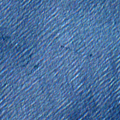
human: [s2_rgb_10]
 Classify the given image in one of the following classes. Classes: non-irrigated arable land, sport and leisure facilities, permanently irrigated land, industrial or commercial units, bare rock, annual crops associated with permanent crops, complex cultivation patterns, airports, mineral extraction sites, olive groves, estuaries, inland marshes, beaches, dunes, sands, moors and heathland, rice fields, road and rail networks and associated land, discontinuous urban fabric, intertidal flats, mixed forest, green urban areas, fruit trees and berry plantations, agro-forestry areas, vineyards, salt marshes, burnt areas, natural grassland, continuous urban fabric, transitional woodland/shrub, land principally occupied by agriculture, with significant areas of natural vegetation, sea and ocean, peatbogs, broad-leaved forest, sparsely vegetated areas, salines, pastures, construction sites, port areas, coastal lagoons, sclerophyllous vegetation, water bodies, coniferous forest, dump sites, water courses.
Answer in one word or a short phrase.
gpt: sea and ocean